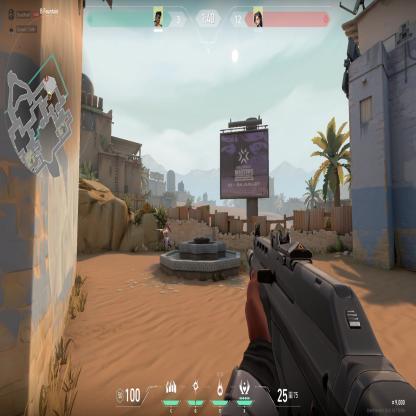
Label: enemy